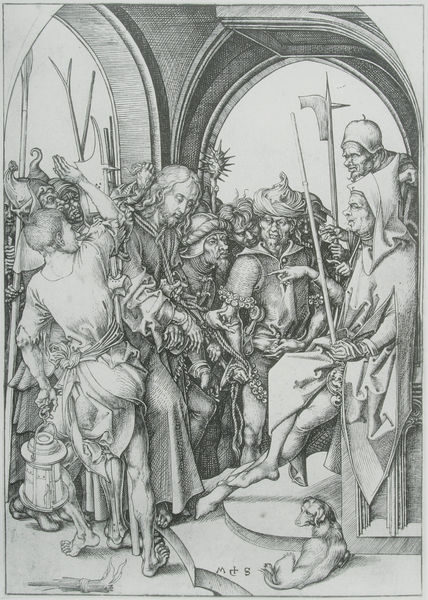
Titel: Christus vor dem Hohenpriester
Künstler: Martin Schongauer
Institution: (Seriendruck)
Schlagwörter: feuer, fuß, gruppe, hand, kopf, mann, umhang, wasser, weiß, frauen, menschen, sitzen, stadt, frau, grau, hell, hut, kleid, kleider, lampe, laterne, licht, männer, pfeiler, schwarz, stuhl, szene, säule, säulen, zeichnung, dackel, gebäude, haus, hund, haube, menge, bart, gedränge, gericht, mütze, mützen, richter, bibel, geschichte, henker, kleidung, sockel, hals, signatur, kirche, boden, gewand, kutte, mantel, sitzend, strick, gewänder, blatt, krone, locken, renaissance, bauern, beine, fesseln, hündchen, füße, papier, liegen, sitz, bogen, stab, kette, grafik, graphik, saal, vorführung, figuren, rundbogen, treppe, könig, lanze, soldaten, thron, portrait, stufe, stufen, podest, zeigen, bauer, tor, bögen, waschen, barfuss, gewölbe, kreuz, torbogen, seil, druck, druckgraphik, druckgrafik, monogramm, schraffur, radierung, stich, häscher, schwarzweiß, schwert, waffen, ketten, soldat, stöcke, waffe, hässlich, volk, helm, pilatus, tron, verhandlung, arkaden, helme, christus, jesus, jesus christus, kreuzigung, chien, portikus, rundbögen, hellebarde, lanzen, hellebarden, speer, speere, dürer, gefangener, kupferstich, gravure, turban, keule, wasserkanne, grotesk, turbane, kapuze, roi, pontius pilatus, sceptre, verspottung, urteil, albrecht dürer, folter, marter, gefesselt, jugement, tribunal, durer, kreuzritter, dornenkrönung, schergen, fusswaschung, verrat, verurteilung, schongauer, morgenstern, hommes, helebarde, heugabel, saaö, mob, cranach, holbein, kupferstichs, m s, martin schongauer, pilathus, pontius, hunt, scène, verat, portraits, verhaftet, angezeigt, gravure sur bois, martin, hellbarde, sornkrone, protraits